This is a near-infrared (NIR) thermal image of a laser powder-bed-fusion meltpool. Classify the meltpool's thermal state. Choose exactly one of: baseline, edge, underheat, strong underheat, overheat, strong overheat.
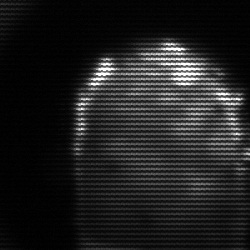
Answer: baseline